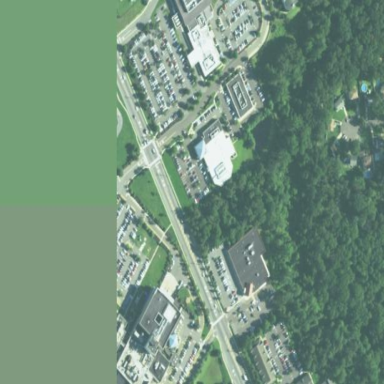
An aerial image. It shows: Healthcare facility identified as hospital.